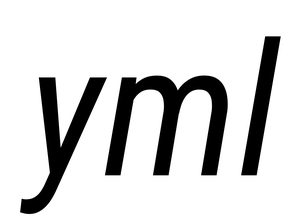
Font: Roboto-Italic_Condensed_Italic